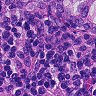
Metastatic tissue present: yes